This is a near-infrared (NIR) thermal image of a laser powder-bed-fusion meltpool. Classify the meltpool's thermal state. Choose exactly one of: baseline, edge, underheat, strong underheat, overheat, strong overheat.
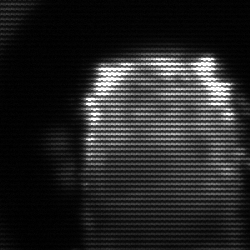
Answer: baseline